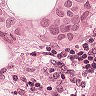
Metastatic tissue present: yes